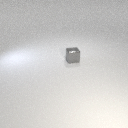
small gray metal cube